Question: I have a modal that contains a button which triggers second modal. The problem is the second modal's overlay is not hiding first .It only make the background more darker How can i do make second modals overlay hide first modal?

Code
'''
<div class="container">
<h3>Modal Example</h3>
<!-- Button to trigger modal -->
<div> <a href="#myModal1" role="button" class="btn" data-toggle="modal">Launch Modal</a>
</div>
<!-- Modal -->
<div id="myModal1" class="modal hide" tabindex="-1" role="dialog">
<div class="modal-header">
<button type="button" class="close" data-dismiss="modal" aria-hidden="true">x</button>
<h3>First Modal</h3>
</div>
<div class="modal-body"> <a href="#myModal2" role="button" class="btn" data-toggle="modal">Launch Second Modal</a>
</div>
<div class="modal-footer">
<button class="btn" data-dismiss="modal" aria-hidden="true">Close</button>
<button class="btn btn-primary">Save changes</button>
</div>
</div>
</div>
<div id="myModal2" class="modal hide" tabindex="-1" role="dialog">
<div class="modal-header">
<button type="button" class="close" data-dismiss="modal" aria-hidden="true">x</button>
<h3>Second Modal</h3>
</div>
<div class="modal-body"></div>
<div class="modal-footer">
<button class="btn" data-dismiss="modal" aria-hidden="true">Close</button>
<button class="btn btn-primary">Save changes</button>
</div>
</div>
</div>
'''
Demo <URL>
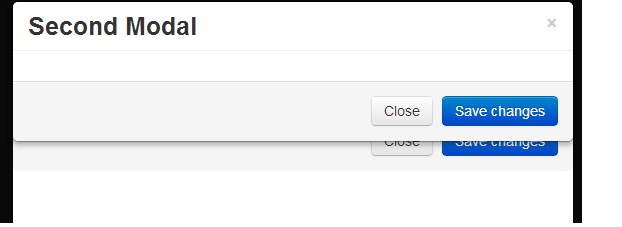
Answer: i have this jquery solution. If someone has any css solution pls suggest me
'''
$('#myModal2').on('show.bs.modal', function() {
$('.modal').not(this).addClass('opac');
});
$('#myModal2').on('hide.bs.modal', function () {
$('.modal').not(this).removeClass('opac');
})
'''
<URL>